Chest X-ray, AP view. Patient: 60 years old, sex M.
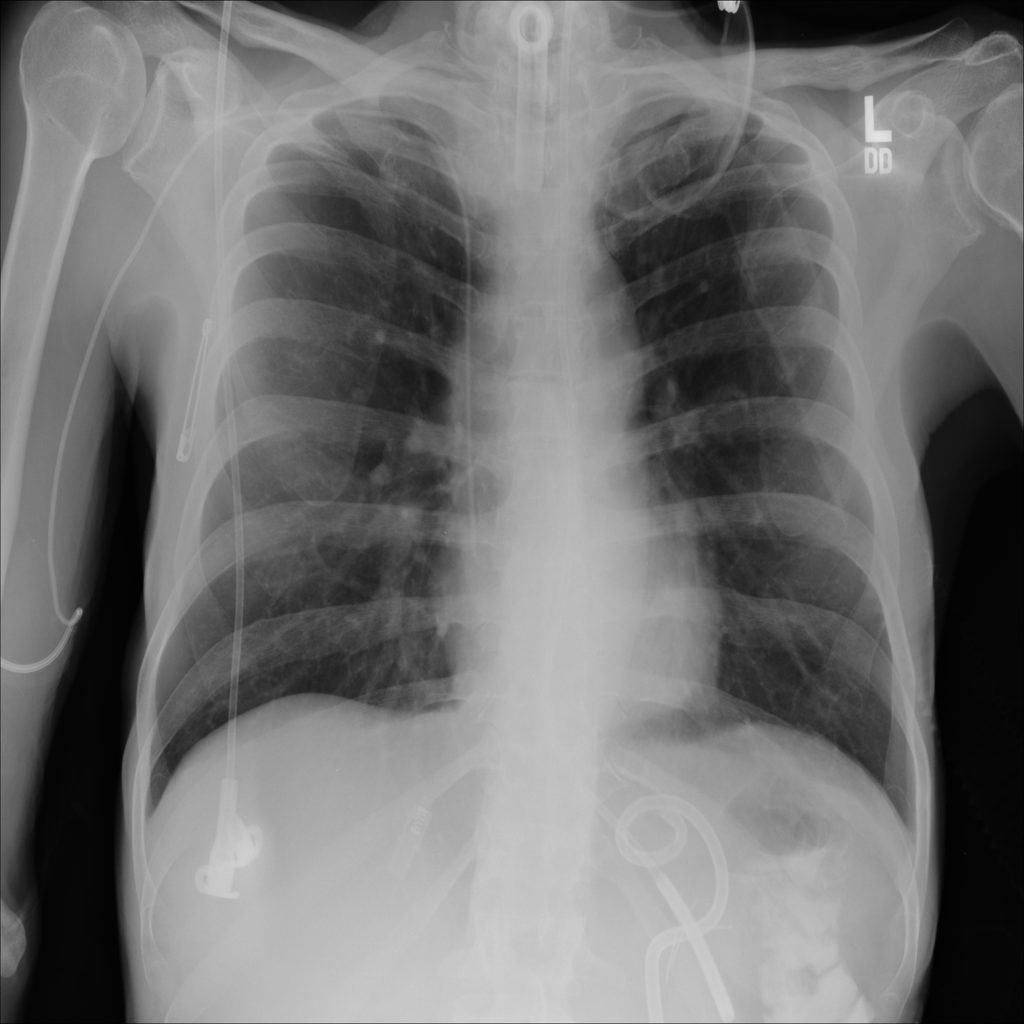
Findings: No Finding